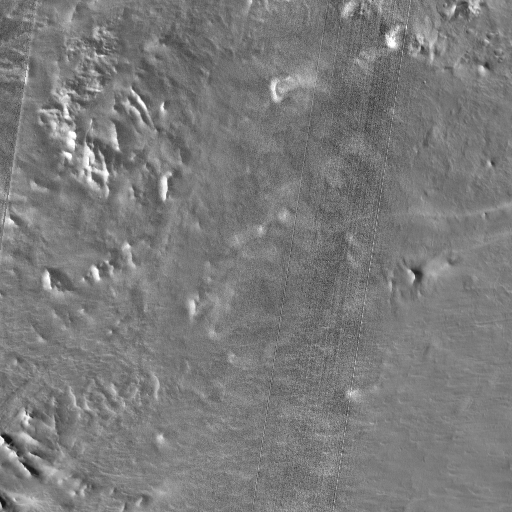
Crater classes present: Background, Secondary